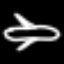
Label: airplane